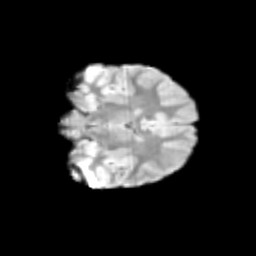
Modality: T2w
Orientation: coronal
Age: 9
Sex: female
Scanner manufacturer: siemens
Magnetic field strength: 3 T
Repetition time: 3.8 s
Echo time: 0.07 s